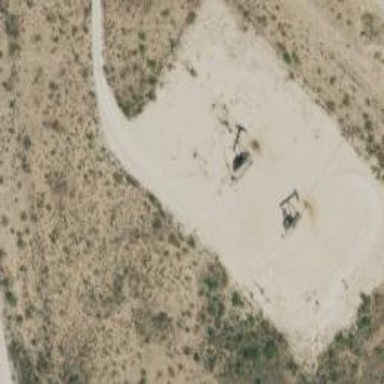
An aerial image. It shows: Petroleum well.